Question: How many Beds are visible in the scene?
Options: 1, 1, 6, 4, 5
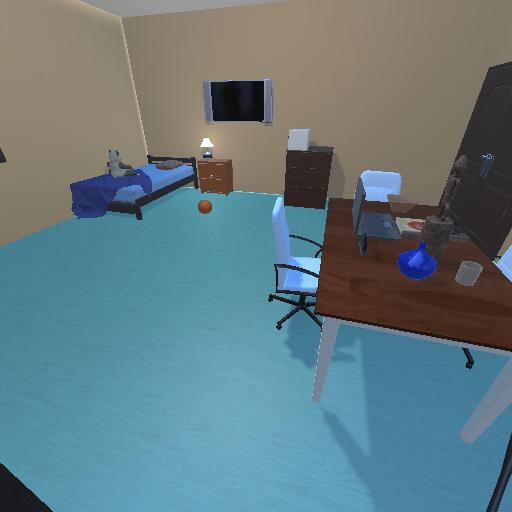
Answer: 1